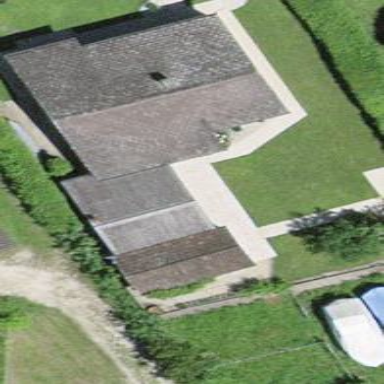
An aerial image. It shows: Garage.